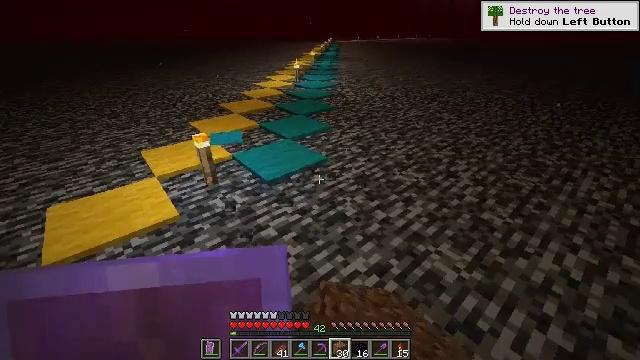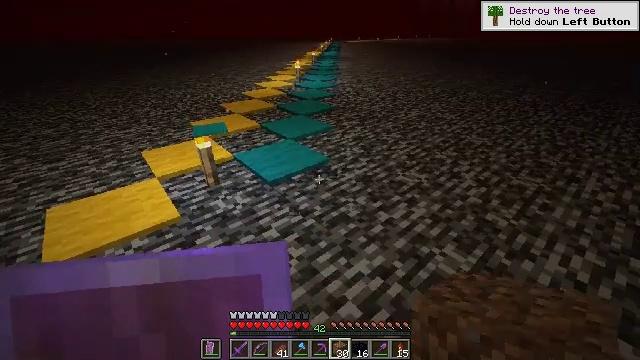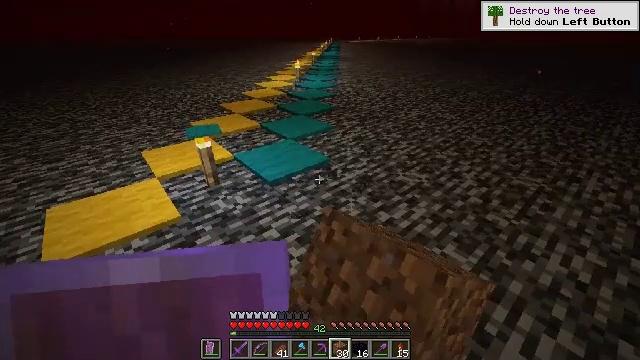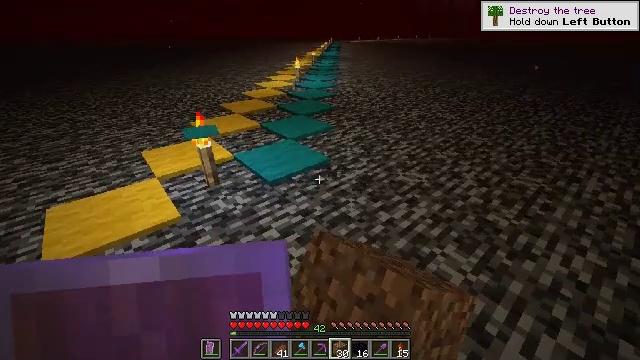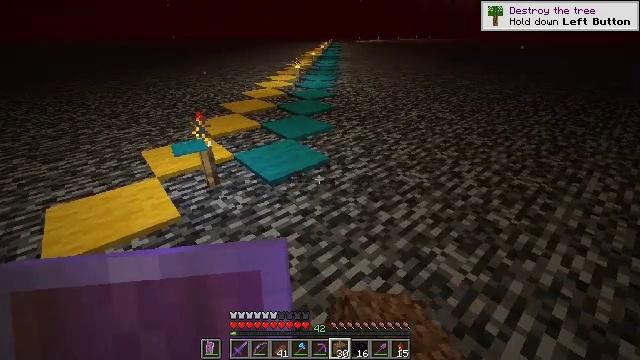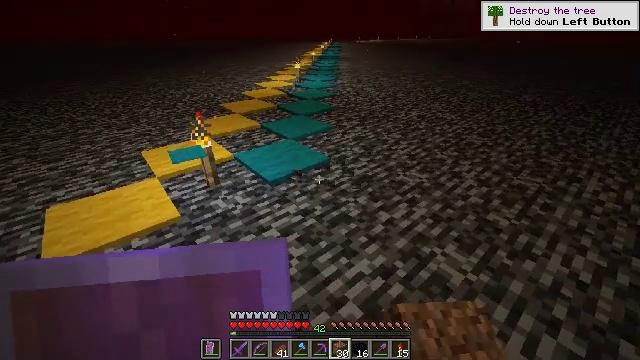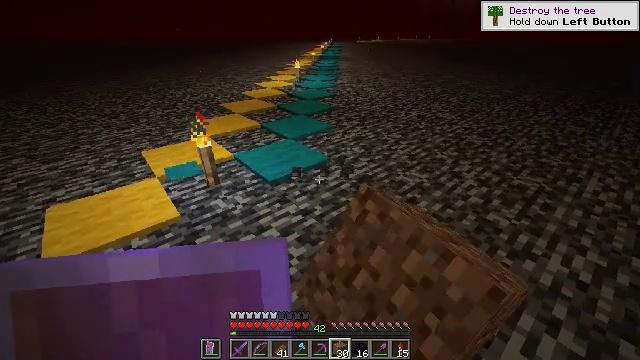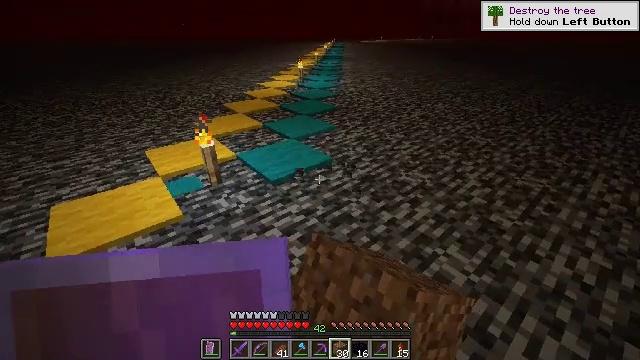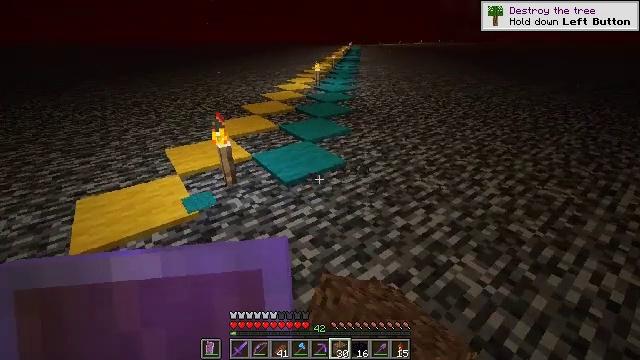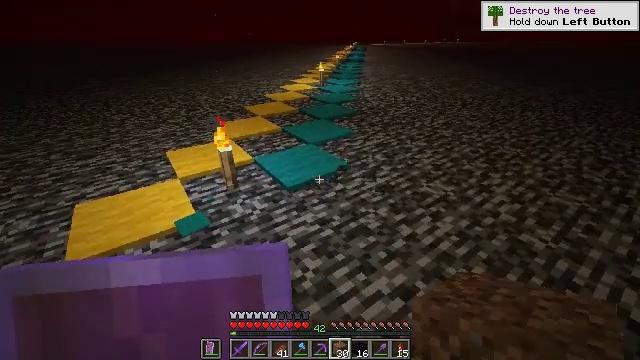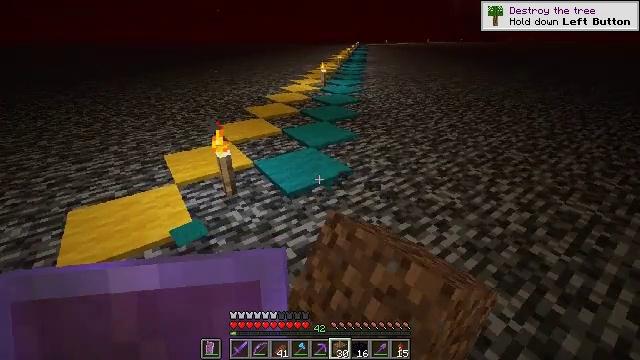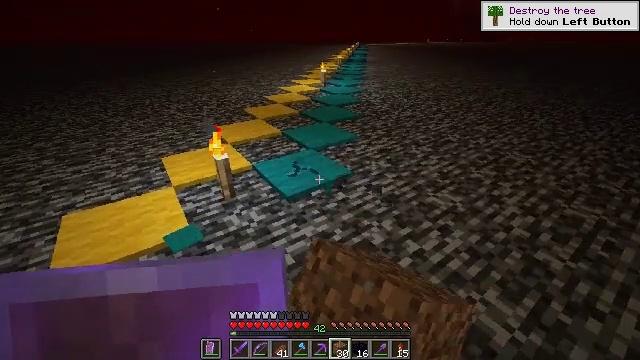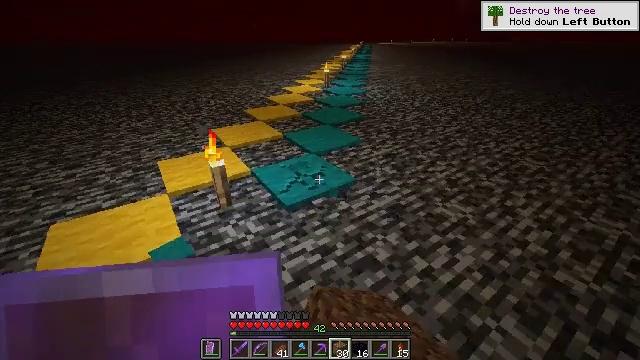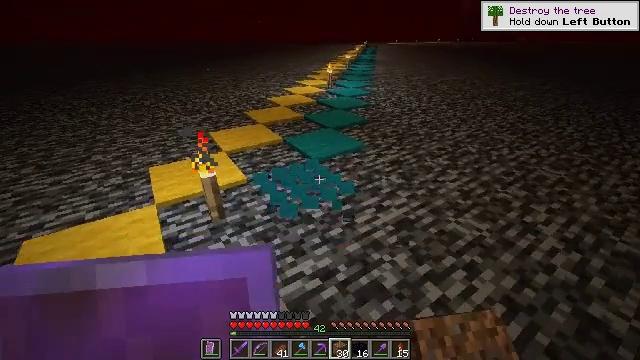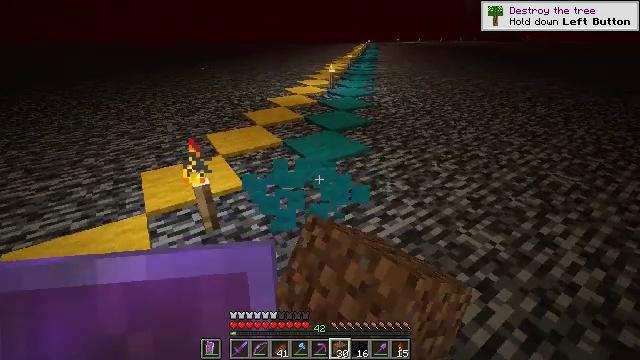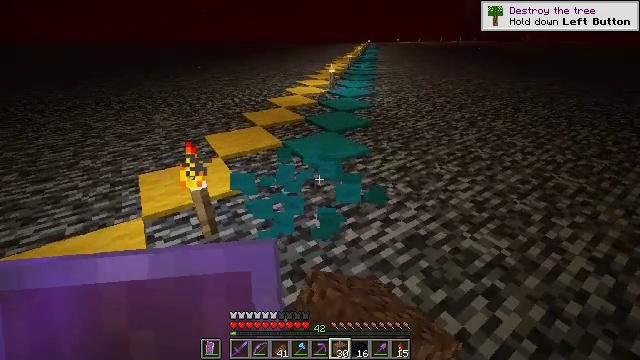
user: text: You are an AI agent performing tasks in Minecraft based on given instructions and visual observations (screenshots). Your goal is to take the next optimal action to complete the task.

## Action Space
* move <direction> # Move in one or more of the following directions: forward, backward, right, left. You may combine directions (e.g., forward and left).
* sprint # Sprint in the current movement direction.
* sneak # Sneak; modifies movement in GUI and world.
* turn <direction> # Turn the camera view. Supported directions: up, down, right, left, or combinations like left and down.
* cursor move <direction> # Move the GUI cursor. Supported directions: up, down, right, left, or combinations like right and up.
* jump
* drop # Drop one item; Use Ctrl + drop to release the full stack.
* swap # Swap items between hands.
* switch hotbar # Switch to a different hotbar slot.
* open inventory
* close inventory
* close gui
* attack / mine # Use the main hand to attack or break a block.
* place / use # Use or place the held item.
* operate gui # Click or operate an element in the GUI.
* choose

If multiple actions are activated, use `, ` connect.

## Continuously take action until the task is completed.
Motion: motion action
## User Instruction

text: mine block cyan carpet
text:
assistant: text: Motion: attack / mine
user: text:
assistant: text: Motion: attack / mine
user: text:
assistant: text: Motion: attack / mine
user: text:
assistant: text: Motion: attack / mine
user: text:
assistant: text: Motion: attack / mine
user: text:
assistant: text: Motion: attack / mine
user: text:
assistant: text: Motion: attack / mine
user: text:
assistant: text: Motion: turn left, attack / mine
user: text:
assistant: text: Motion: move forward, attack / mine
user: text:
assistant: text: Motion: move forward, attack / mine
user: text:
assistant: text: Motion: move forward, attack / mine
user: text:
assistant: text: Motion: move forward, attack / mine
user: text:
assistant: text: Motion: move forward, attack / mine
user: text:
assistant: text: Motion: attack / mine
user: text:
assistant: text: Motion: attack / mine
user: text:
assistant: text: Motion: attack / mine
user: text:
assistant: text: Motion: attack / mine
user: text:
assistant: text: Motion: attack / mine
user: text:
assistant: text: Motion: move forward, attack / mine
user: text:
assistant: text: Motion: move forward, turn right, attack / mine
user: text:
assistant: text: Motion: move forward, turn right, attack / mine
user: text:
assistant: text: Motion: move forward, attack / mine
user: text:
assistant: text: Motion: move forward, attack / mine
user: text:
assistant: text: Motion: move forward, attack / mine
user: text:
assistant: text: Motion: attack / mine
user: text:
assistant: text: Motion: attack / mine
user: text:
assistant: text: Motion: attack / mine
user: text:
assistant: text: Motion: attack / mine
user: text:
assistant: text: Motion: attack / mine
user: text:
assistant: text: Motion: attack / mine